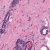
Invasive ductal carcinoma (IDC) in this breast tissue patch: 1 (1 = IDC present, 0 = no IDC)